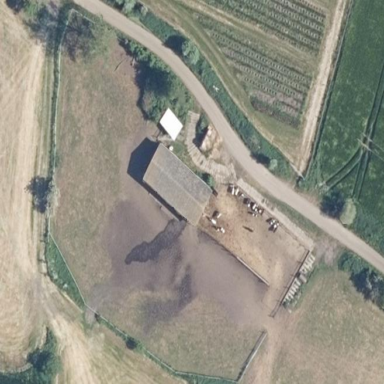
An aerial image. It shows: Farmyard area.